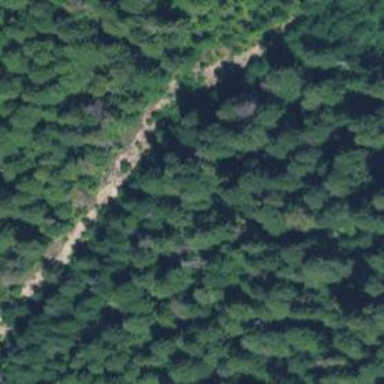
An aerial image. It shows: Path.